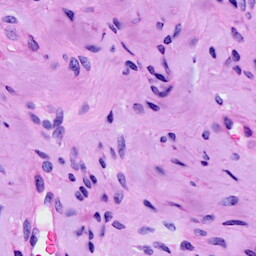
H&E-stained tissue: Cervix